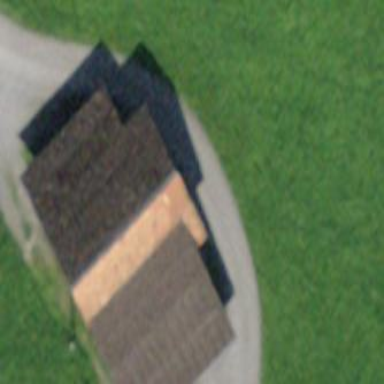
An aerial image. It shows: Barn.